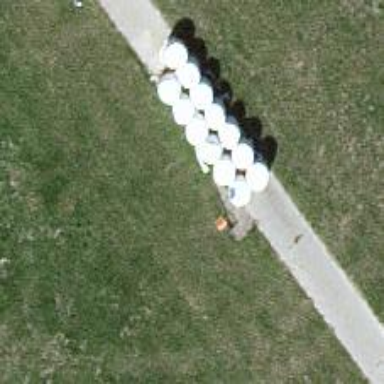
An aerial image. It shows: Pole supporting roof covering pipeline marker.